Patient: sex F, age 70
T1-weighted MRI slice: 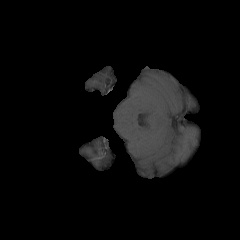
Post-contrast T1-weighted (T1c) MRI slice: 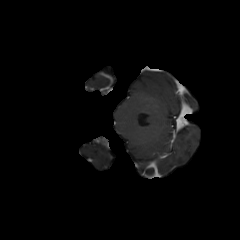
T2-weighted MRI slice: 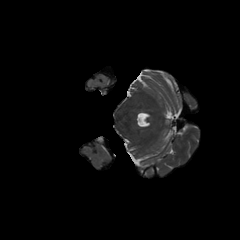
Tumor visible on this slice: no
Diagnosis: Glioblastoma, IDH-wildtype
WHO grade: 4